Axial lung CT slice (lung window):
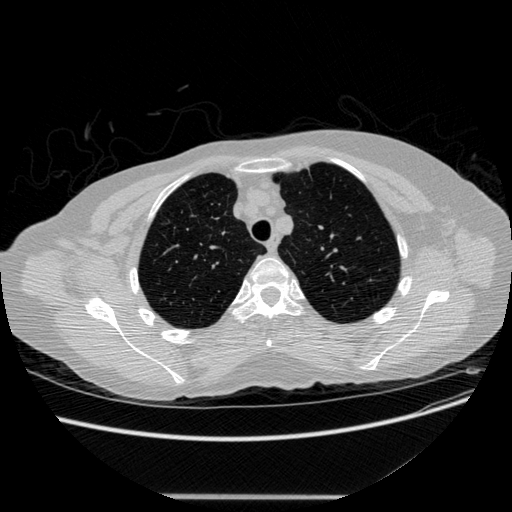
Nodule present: no